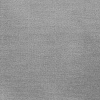
Atmospheric dust classification: dusty